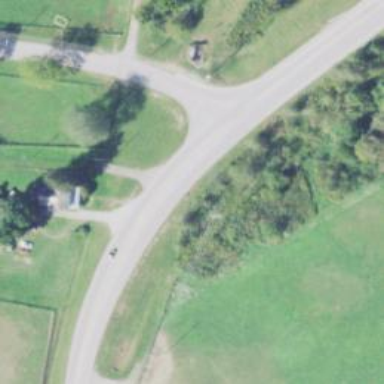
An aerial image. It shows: Secondary road.